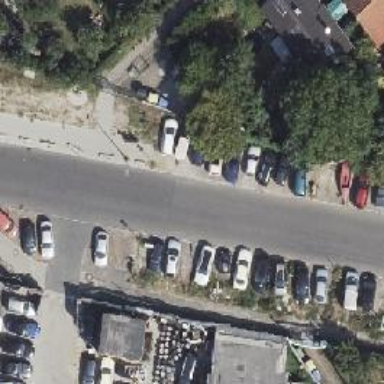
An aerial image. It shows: There is parking obstacle present.